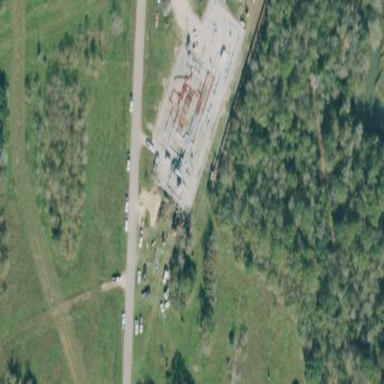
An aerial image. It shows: Substation is shown in the image.